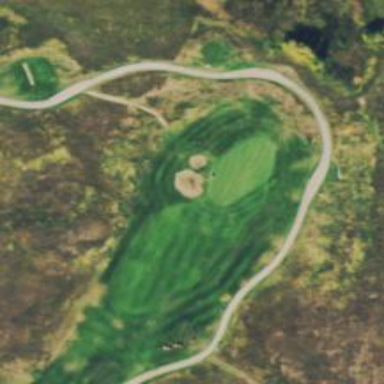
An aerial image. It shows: View of golf hole.